二年级 · 算术
开火车。

| $\square$ |
| :--- |
| 27 |
| 00 |$+180^{-30} 0_{00}-9 \square_{00}+58 \square 00$

57 棵
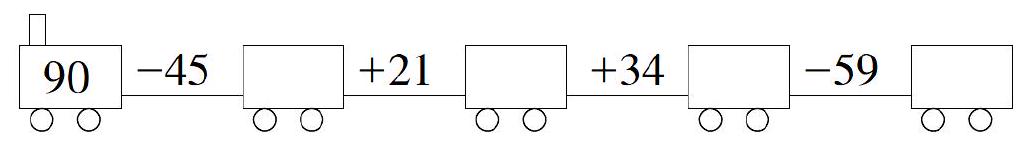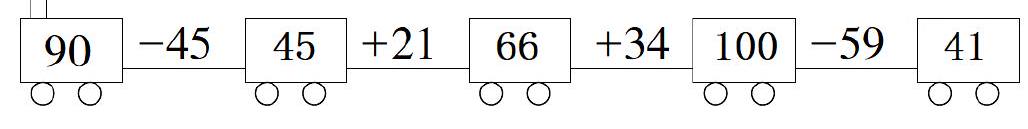
答案: | 27 | +18 | 45 | -30 | $\frac{15}{0}$ | -9 | 6 | +58 | 64 <br> 00 |
| :---: | :---: | :---: | :---: | :---: | :---: | :---: | :---: | :---: |